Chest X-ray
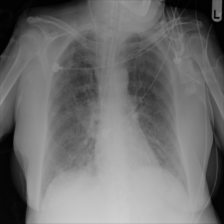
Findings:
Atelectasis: negative
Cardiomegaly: negative
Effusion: negative
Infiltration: positive
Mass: negative
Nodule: negative
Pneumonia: negative
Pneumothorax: negative
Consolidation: negative
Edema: negative
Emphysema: negative
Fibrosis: negative
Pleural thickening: negative
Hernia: negative